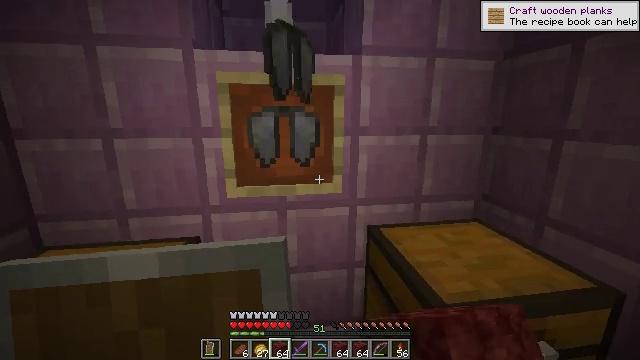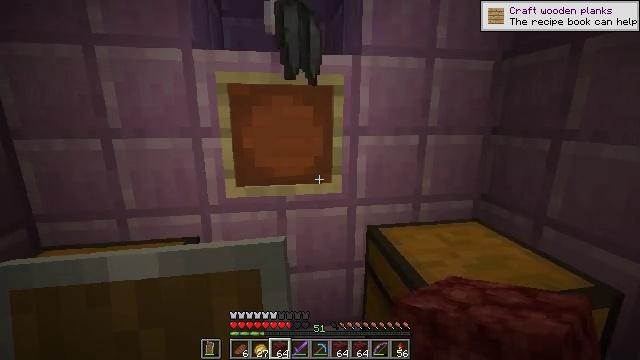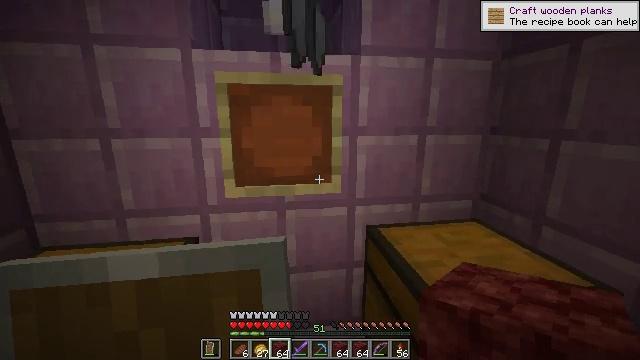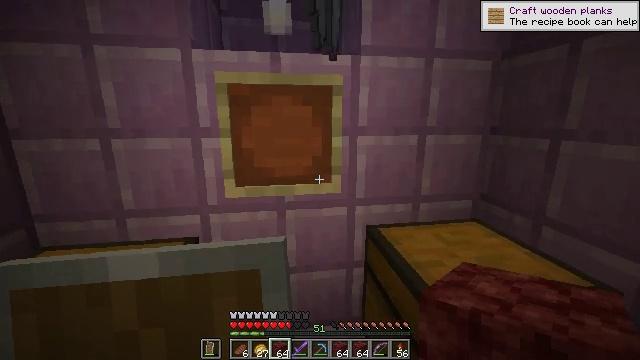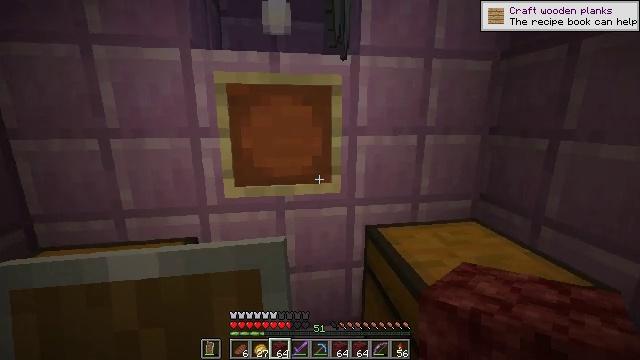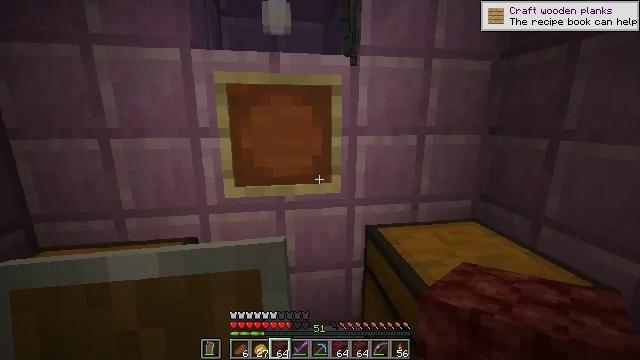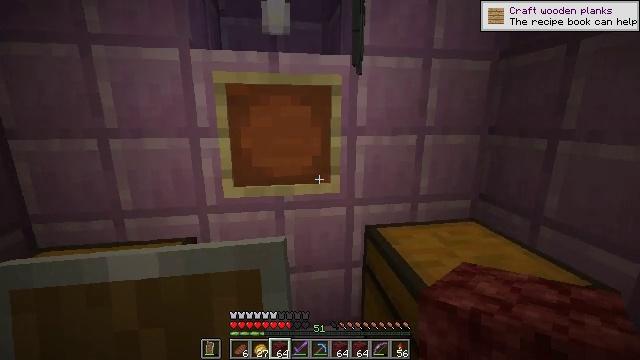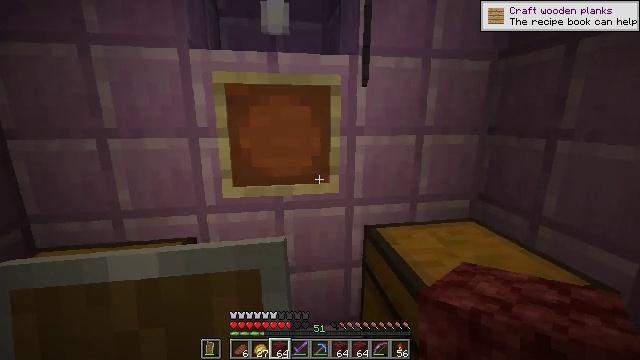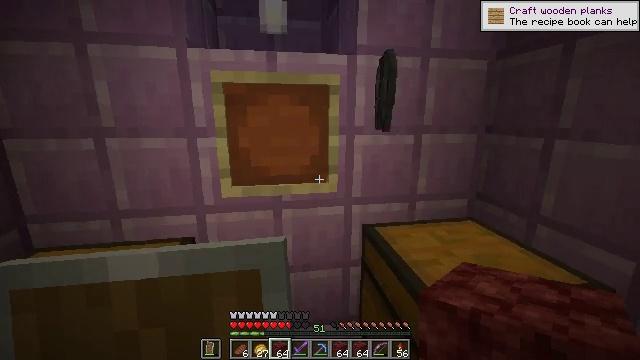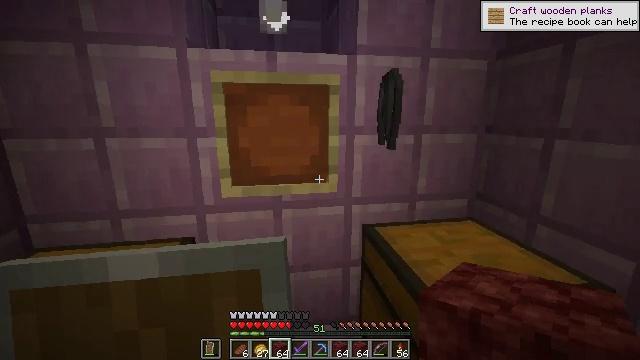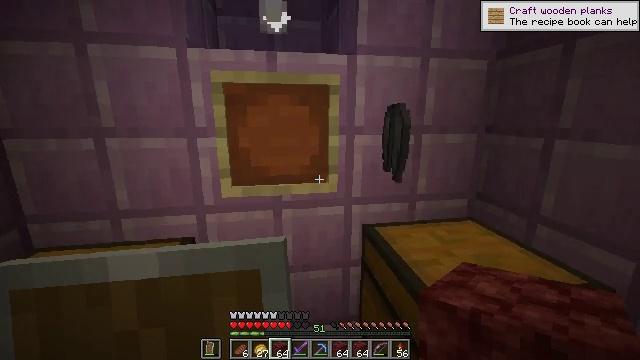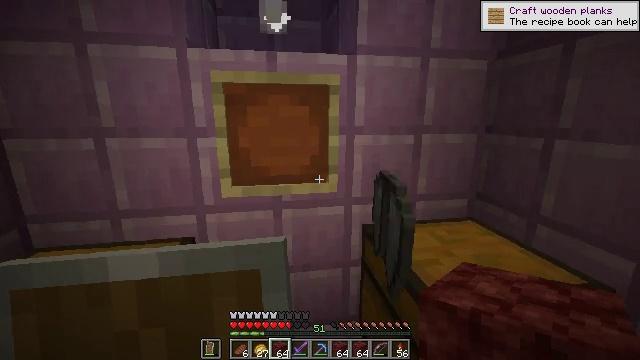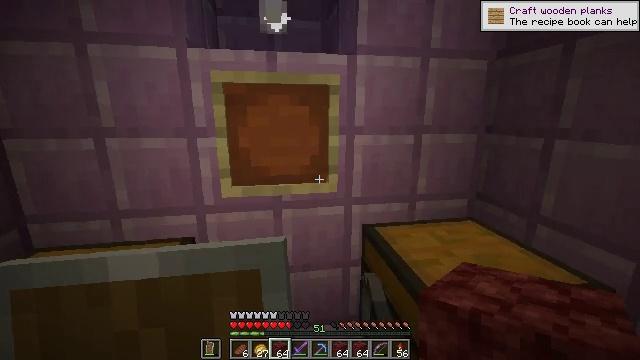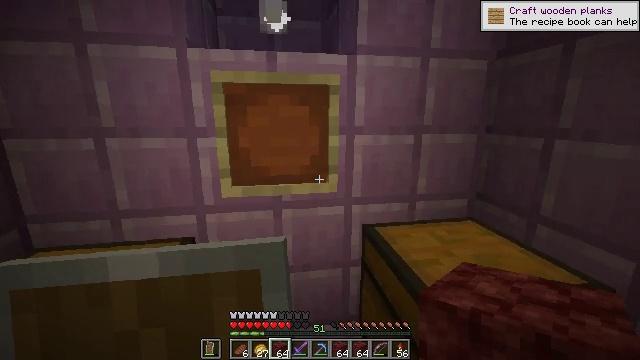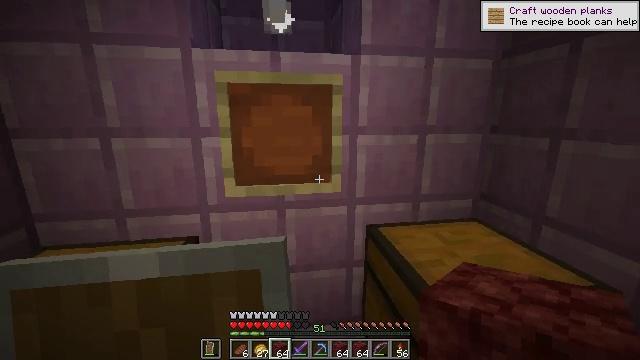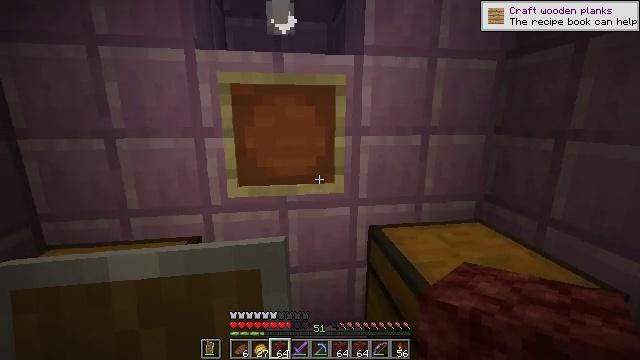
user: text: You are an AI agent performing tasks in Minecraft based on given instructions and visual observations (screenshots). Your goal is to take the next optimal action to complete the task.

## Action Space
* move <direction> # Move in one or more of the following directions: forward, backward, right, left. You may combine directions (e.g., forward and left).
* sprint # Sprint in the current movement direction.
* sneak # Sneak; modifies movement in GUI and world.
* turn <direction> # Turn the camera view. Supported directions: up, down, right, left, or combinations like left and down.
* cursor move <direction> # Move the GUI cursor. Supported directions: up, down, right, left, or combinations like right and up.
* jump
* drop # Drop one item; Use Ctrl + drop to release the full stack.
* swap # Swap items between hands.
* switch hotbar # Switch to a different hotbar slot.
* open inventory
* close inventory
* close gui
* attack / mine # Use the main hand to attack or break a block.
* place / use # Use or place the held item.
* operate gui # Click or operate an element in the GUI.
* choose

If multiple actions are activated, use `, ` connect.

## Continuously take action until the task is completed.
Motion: motion action
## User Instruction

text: Break the shulker box to collect it.
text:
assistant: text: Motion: attack / mine
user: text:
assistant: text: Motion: attack / mine
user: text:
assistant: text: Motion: attack / mine
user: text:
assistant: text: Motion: attack / mine
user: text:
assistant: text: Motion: attack / mine
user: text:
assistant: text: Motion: attack / mine
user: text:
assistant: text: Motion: attack / mine
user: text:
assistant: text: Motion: attack / mine
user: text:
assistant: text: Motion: attack / mine
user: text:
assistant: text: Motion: attack / mine
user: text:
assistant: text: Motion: attack / mine
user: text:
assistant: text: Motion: no_op
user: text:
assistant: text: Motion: no_op
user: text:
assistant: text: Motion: no_op
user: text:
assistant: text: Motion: no_op
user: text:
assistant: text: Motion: attack / mine
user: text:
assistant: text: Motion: attack / mine
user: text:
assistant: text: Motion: attack / mine
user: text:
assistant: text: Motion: attack / mine
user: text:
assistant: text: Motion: attack / mine
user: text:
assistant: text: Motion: attack / mine
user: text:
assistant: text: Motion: attack / mine
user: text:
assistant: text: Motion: attack / mine
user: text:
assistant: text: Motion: attack / mine
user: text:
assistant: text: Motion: attack / mine
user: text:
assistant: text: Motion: attack / mine
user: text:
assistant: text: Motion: attack / mine
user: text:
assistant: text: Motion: attack / mine
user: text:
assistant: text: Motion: attack / mine
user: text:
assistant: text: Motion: attack / mine